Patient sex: M
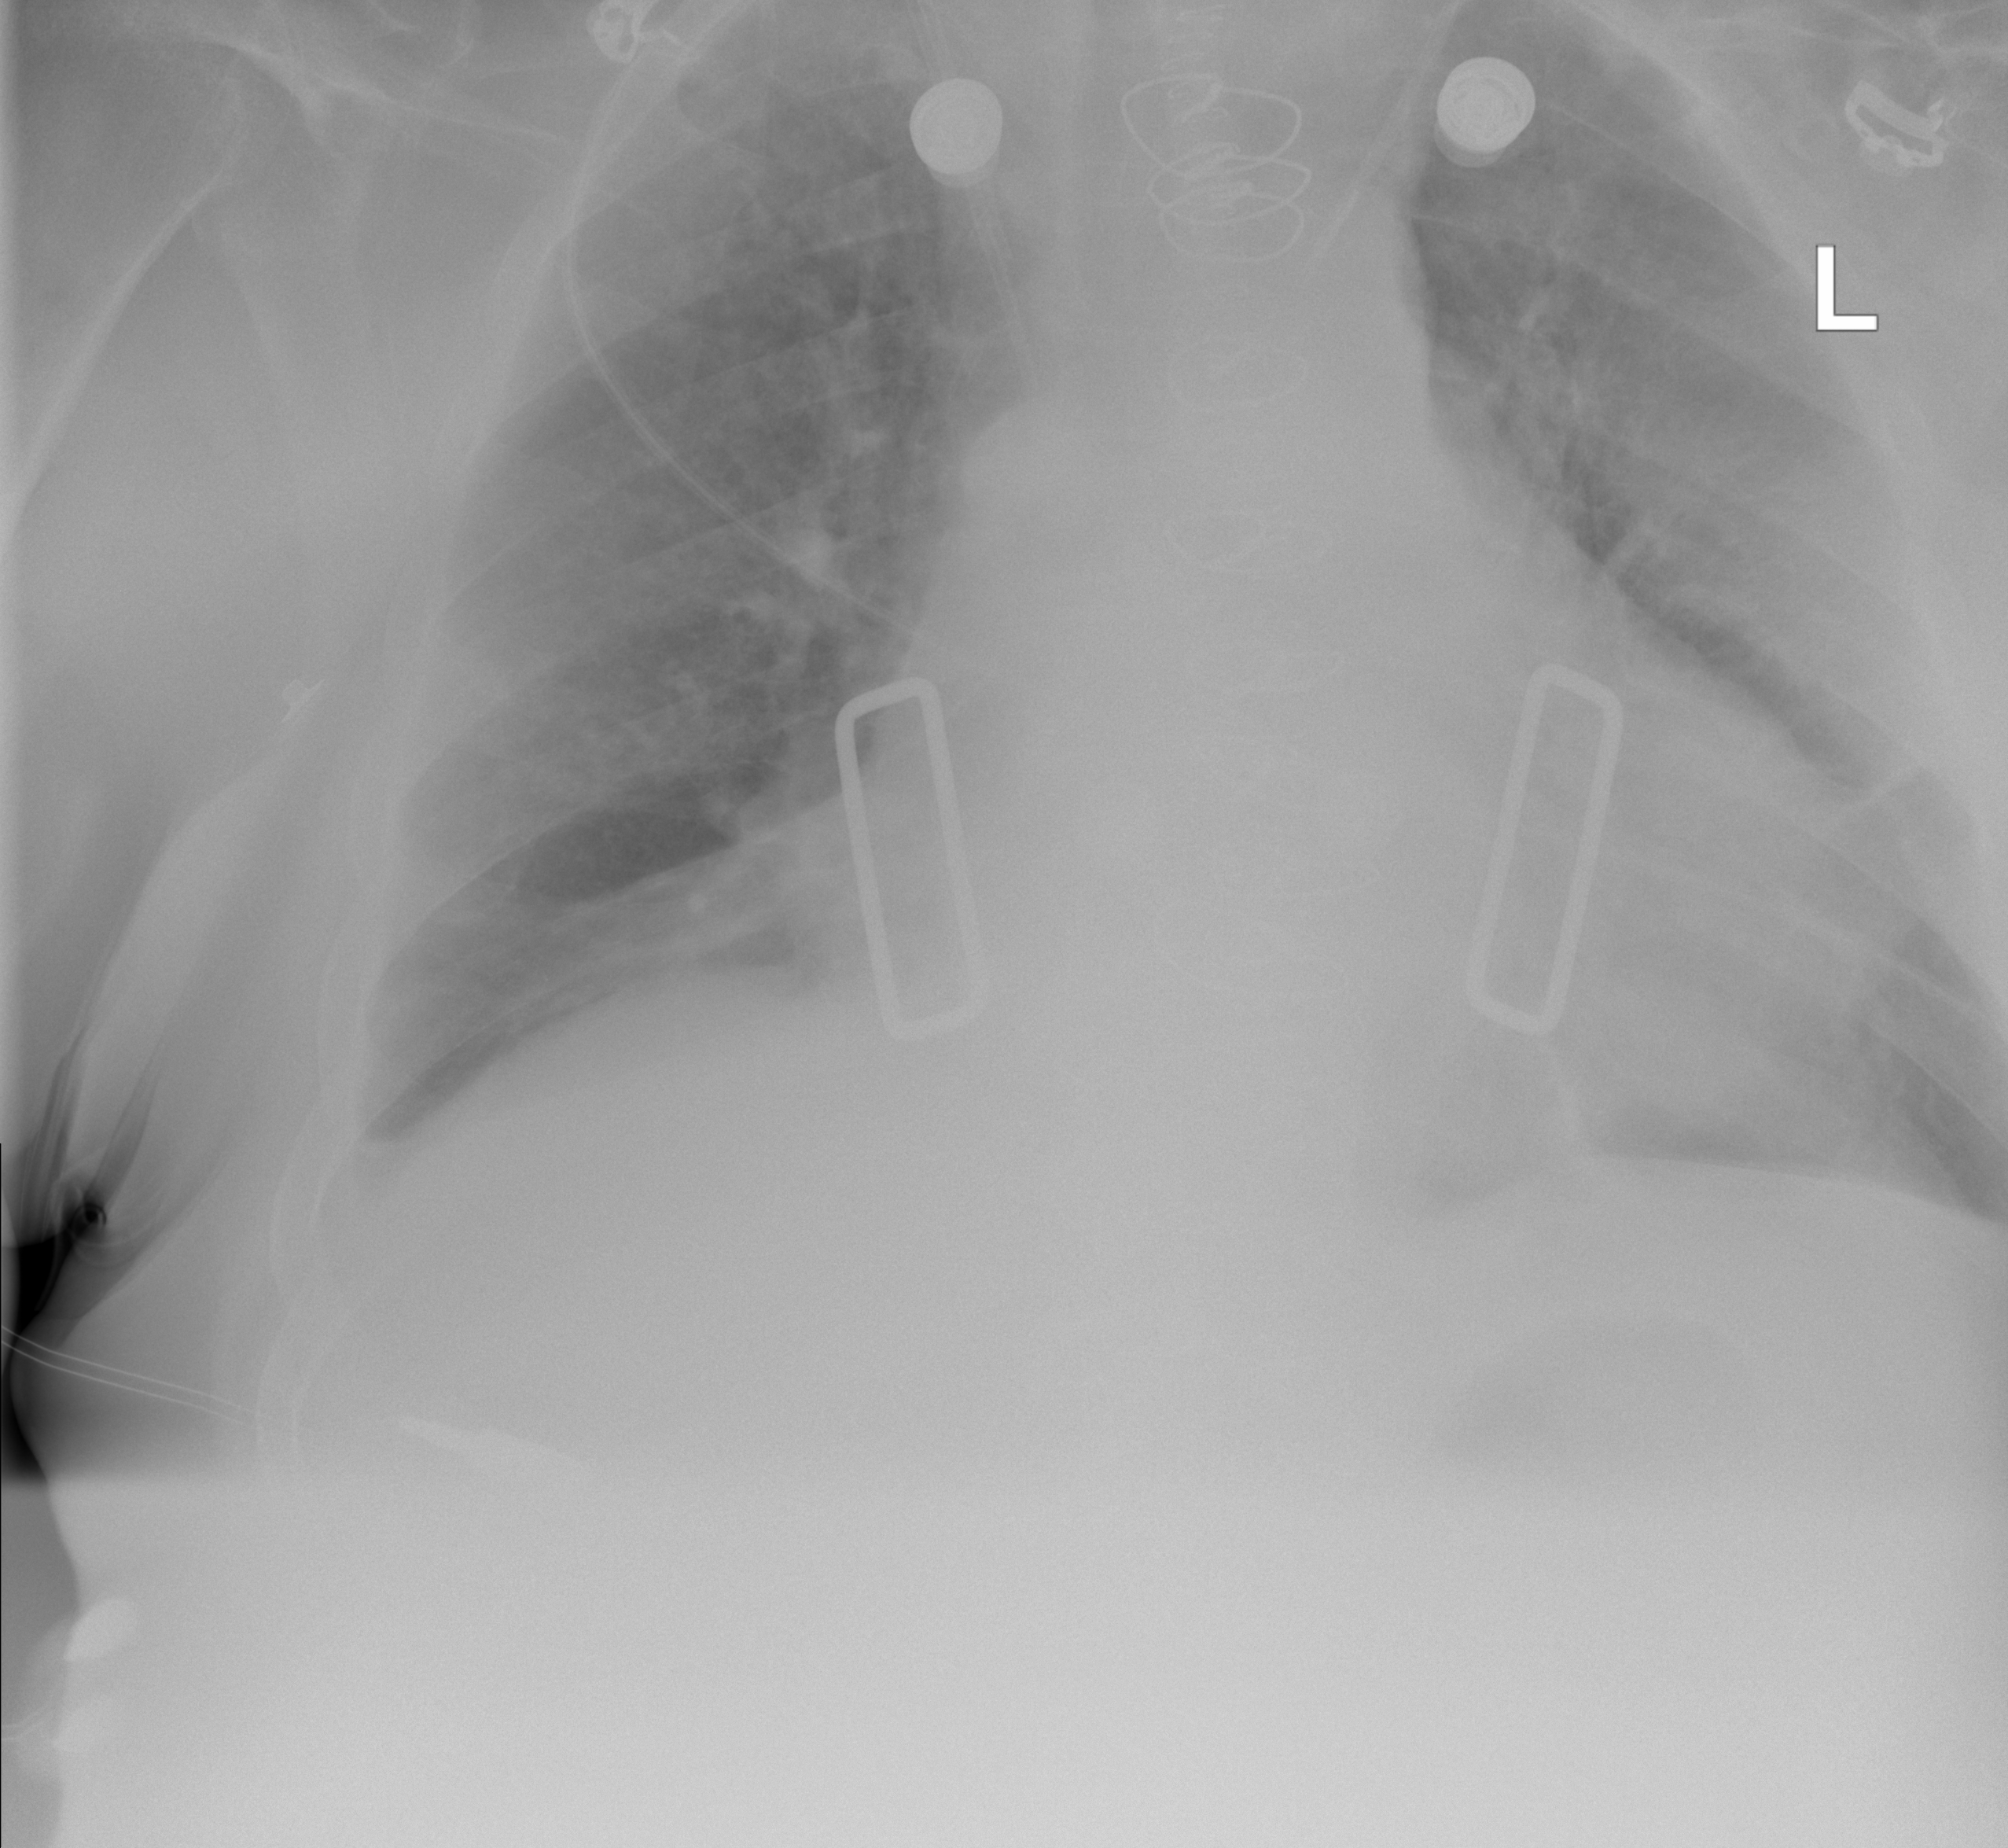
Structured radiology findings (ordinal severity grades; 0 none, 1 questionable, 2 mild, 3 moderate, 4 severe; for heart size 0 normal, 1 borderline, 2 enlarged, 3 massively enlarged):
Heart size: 2
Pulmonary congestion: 3
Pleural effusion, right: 2
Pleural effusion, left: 2
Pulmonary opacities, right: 2
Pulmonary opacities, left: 2
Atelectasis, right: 3
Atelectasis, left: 2